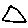
Label: triangle